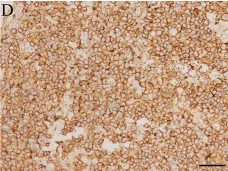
Histopathological features of the plasmablastic lymphoma (PBL) patient.
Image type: pathology (immunostaining)